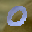
Label: 0